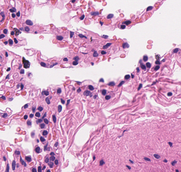
Tumor epithelial tissue: no
Tumor-associated stroma tissue: no
Normal tissue: yes